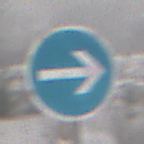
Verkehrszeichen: VorgeschriebeneFahrtrichtungHierRechts
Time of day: Midday
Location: Outdoor (Nature)
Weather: Overcast
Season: Winter
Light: Natural